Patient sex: M
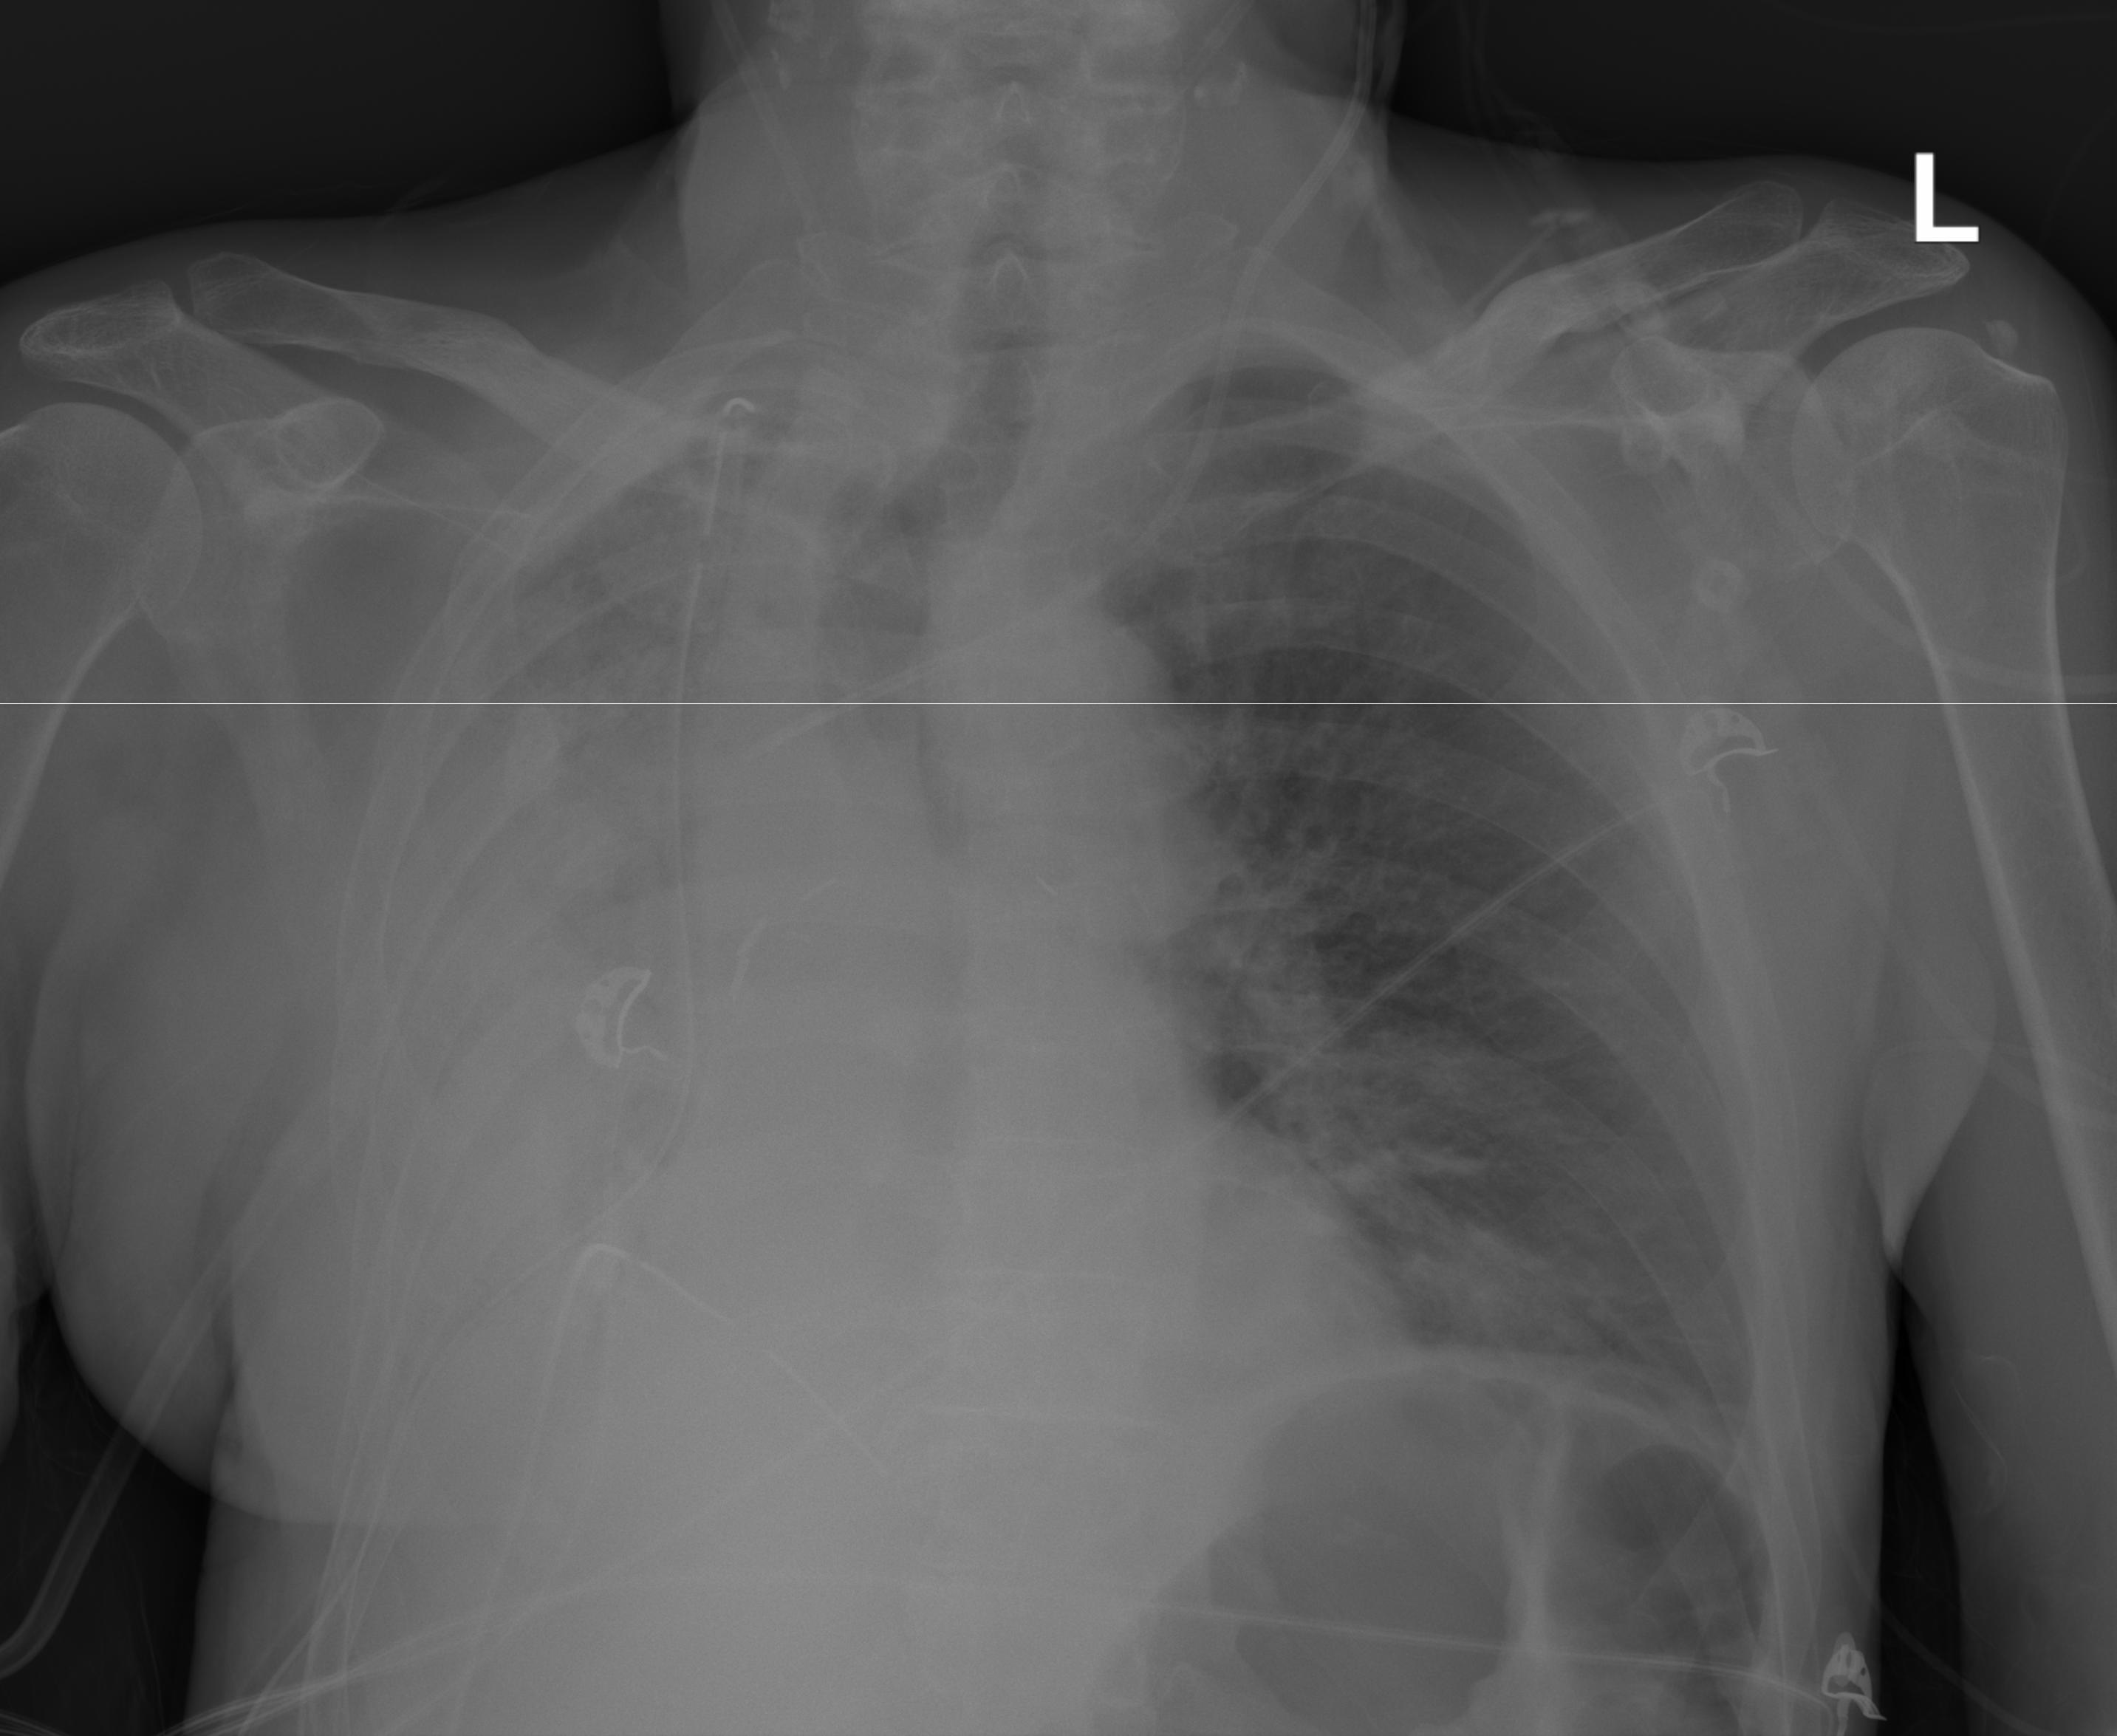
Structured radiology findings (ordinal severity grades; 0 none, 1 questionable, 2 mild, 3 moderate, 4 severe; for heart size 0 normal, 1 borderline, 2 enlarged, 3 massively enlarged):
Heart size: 2
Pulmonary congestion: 0
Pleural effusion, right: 3
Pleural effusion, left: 0
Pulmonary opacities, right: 3
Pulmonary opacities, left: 2
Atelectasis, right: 3
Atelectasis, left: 0